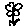
Label: flower